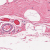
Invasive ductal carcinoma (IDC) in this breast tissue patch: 0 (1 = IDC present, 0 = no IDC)